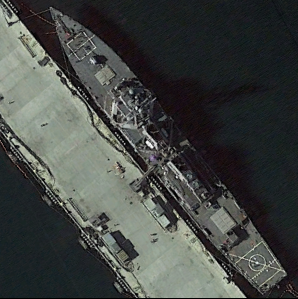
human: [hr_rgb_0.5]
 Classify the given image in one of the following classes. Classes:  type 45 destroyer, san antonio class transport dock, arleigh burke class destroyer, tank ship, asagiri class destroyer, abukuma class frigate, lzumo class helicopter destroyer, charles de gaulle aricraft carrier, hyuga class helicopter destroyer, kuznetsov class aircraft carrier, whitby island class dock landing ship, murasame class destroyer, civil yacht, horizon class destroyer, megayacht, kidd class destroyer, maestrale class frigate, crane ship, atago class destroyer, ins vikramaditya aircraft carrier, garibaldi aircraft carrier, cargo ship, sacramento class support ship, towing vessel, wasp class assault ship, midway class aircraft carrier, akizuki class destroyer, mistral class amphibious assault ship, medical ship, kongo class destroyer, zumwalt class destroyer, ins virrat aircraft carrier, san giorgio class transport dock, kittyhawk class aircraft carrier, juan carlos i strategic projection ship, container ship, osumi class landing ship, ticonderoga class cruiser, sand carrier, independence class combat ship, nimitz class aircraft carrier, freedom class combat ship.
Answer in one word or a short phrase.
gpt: Arleigh Burke class destroyer